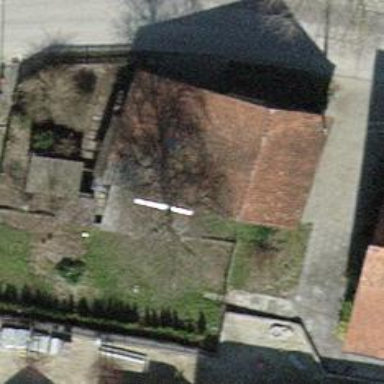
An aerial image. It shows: Shed.